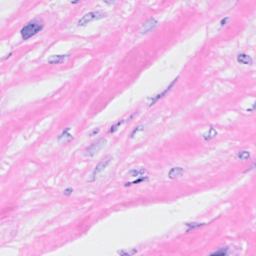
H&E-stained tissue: Breast